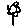
Label: flower